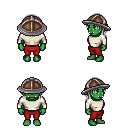
a pixel art fantasy rpg character, female body template, orc, green skin, white long-sleeve shirt, red pants, gray long bangs hairstyle, chain helm, four views (front, back, left, right), 2x2 character sprite sheet, small pixel art, hard edges, no anti-aliasing